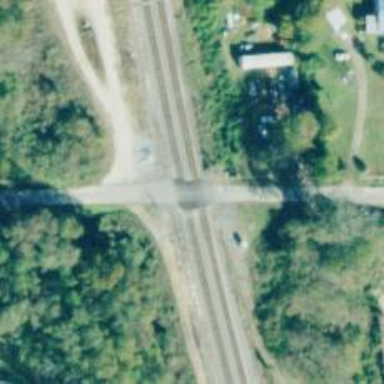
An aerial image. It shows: Level crossing with lights at the railway.